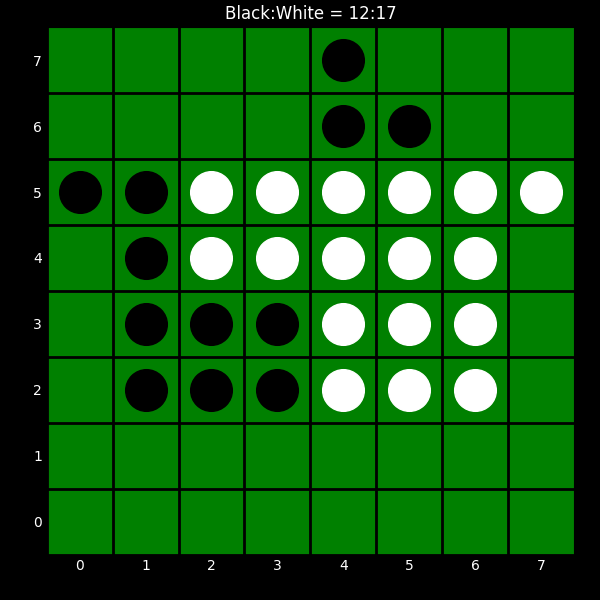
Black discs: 12
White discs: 17